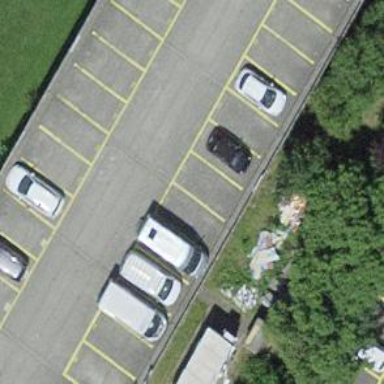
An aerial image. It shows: Car-sharing service available at this location.